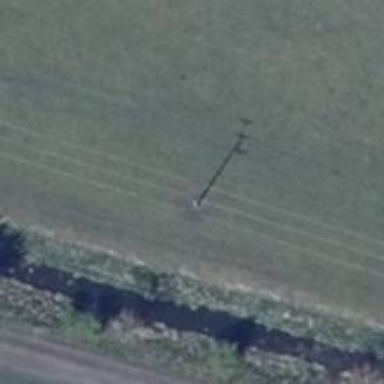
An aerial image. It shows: Power pole.